Question: I have my Spinner which is an object of the class SpinnerAdapter.
I try to create the object but there is an errors I try to solve it but I can not.
Here is a picture of error that happened:

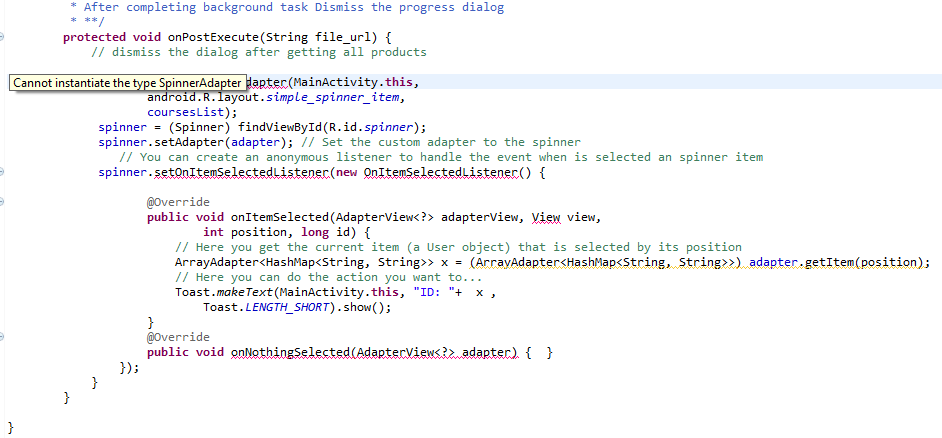
Answer: Either delete the import 'android.widget.SpinnerAdapter', or change your Classname to something like 'CustomAdapter' (and you'll see that the instantiated object will just remain an interface (which should be your concrete class), so change that as well)